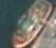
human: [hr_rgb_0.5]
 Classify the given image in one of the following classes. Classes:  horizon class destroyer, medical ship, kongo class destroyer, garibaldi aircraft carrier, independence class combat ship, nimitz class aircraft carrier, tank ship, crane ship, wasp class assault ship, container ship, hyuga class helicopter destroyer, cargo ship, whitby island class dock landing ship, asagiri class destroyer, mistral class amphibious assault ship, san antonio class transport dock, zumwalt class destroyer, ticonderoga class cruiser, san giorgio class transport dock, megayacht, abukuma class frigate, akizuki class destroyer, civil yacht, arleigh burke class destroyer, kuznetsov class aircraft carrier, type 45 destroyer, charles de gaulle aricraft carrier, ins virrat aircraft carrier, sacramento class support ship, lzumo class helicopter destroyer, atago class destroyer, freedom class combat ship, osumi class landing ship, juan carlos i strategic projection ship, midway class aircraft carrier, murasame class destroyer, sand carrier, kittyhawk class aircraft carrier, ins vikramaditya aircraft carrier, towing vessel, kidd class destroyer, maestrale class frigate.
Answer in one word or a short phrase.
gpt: Towing vessel